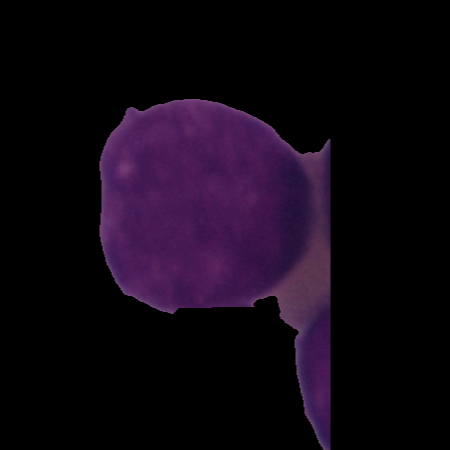
Label: cancer